Question: I am applying constraints using IB on few views just for learning purposes. The constraint "Width Equally" is applied on the red and blue view. But as soon as I apply it shows a yellow line for the autolayout constraint. Both views have width 258. Here is an image:
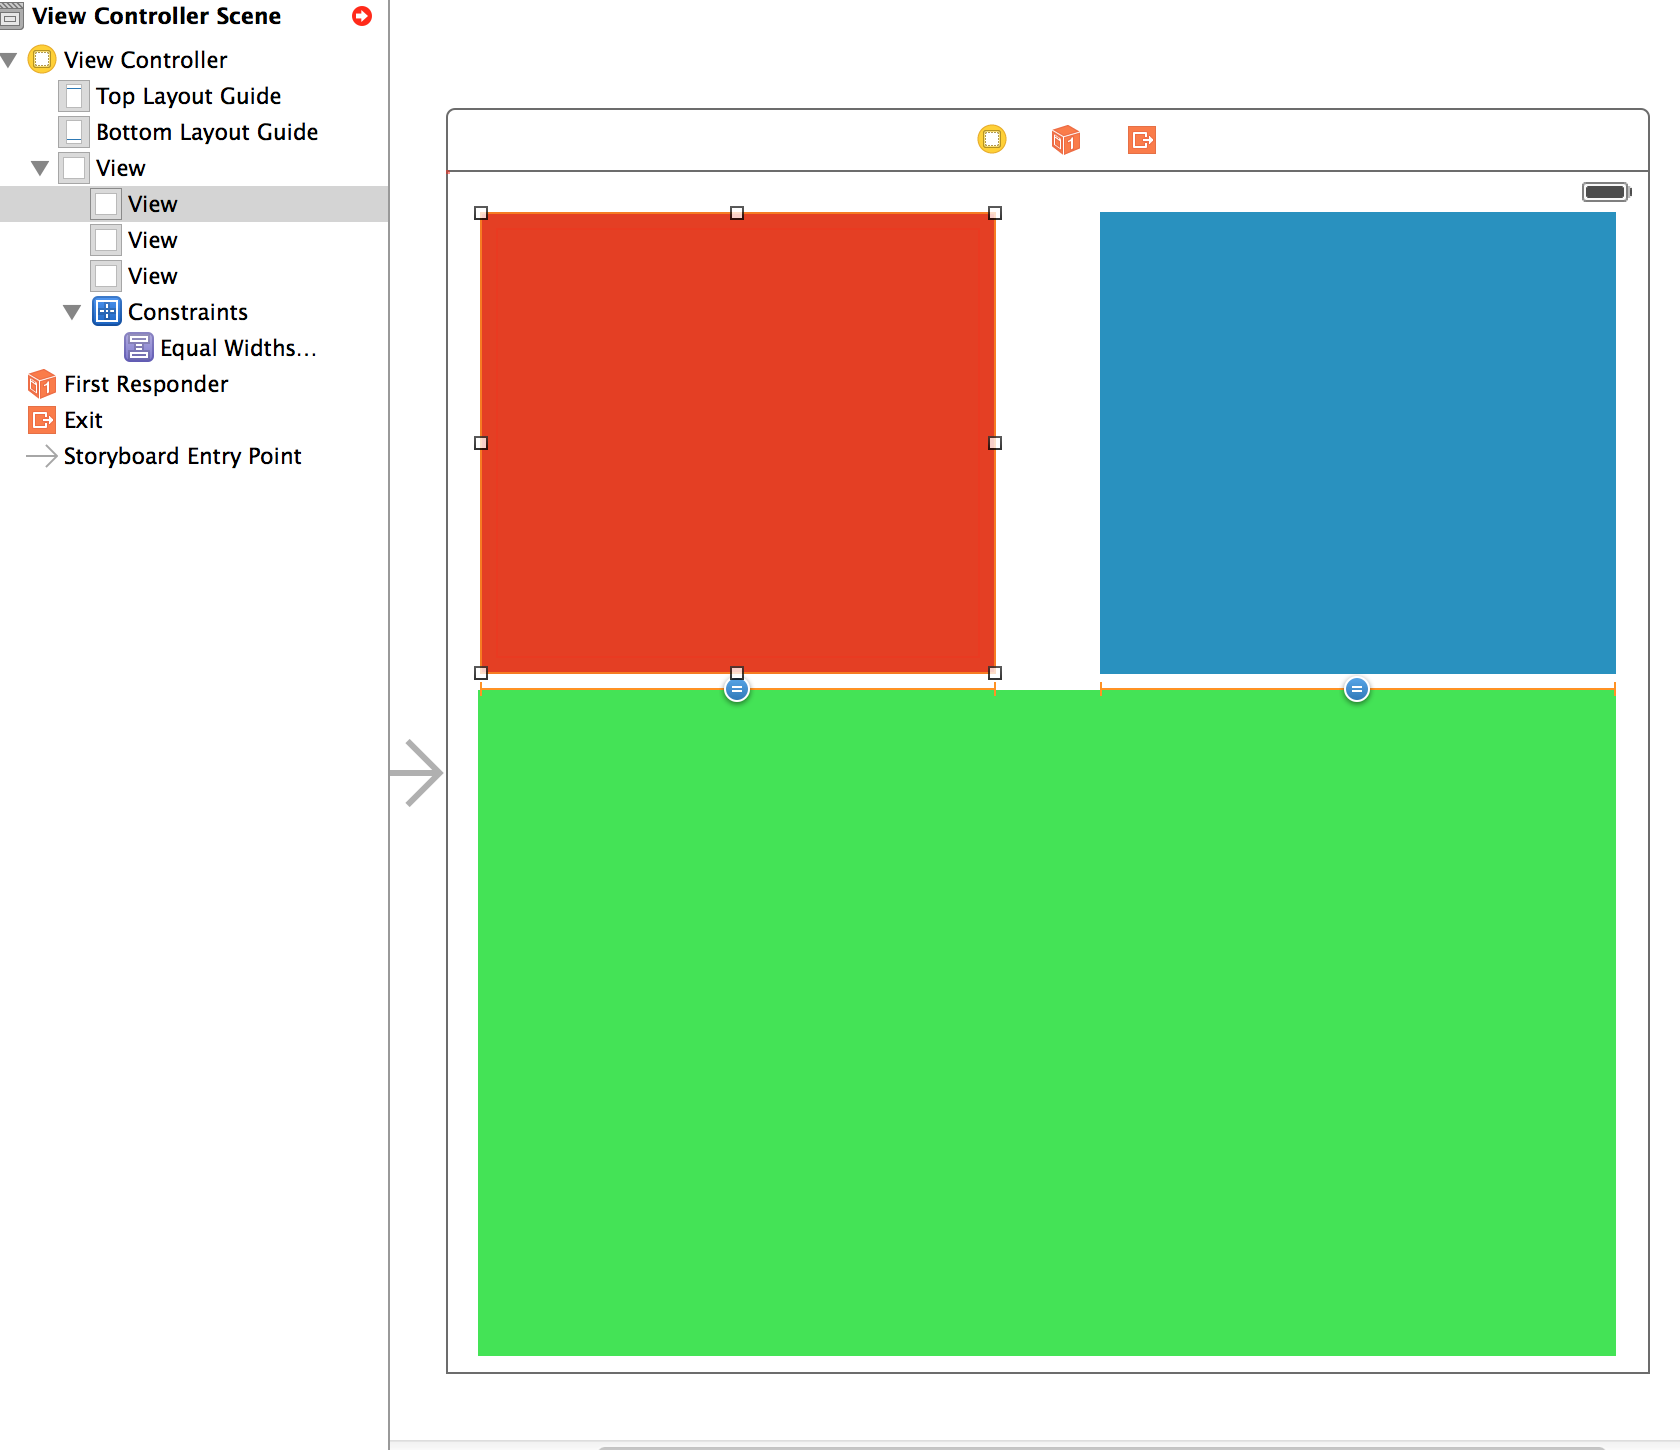
Answer: This is expected behavior. To fix it, you must add additional constraints until the red and blue views are fully constrained.
When a view has no constraints on it whatsoever, interface builder assumes you just want it literally positioned where it is on the canvas currently. However, as soon as a view has at least one constraint, auto layout takes over. In this screenshot, auto layout is complaining because you have only specified the width of the red and blue views - and only to each other, in that they must be equal. You'll need to make sure that both the red and the blue views have both an X and Y location and a width and height defined.